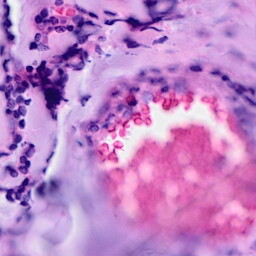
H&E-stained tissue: Breast